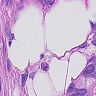
Metastatic tissue present: yes